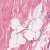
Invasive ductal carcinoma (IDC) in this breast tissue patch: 0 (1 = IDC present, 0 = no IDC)